Question: When attaching WinDbg to my ASP.NET MVC app and calling '!ClrStack -a' when an exception has occurred, I'm seeing no locals or params values. All I see is '<NO DATA>' appear.
Why is this happening? What settings in my project can I check?
I appreciate I can see the objects in quesiton via a '!dso' call and finding the objects I'm interesting in the output, but that's not a good solution for me, since I need to know exactly the objects being passed into a specific function - I don't want to spend ages picking eah object address and doing a '!do' on them.
The app is built in 'DEBUG' mode. When viewing a stack, all the methods and types appear in the output, so I'm assuming there is no issue with symbols, though I'm willing to try any commands necessary to re-sync or update the symbols if required.
The CPU architecture is 'ANY CPU' and we are running Windows Server 2008 R2 64-bit.
I tried using SOSEX's '!mk' '!mframe' and '!mdv' commands, to list param and locals, but they show '<UNAVAILABLE>'.
EDIT:
Here is an example of the type of output I'm seeing:

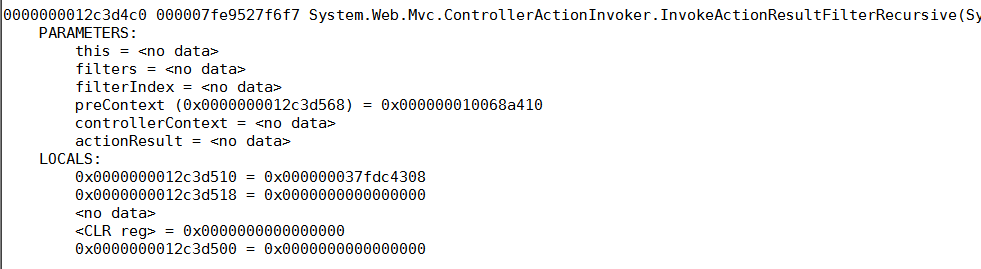
Answer: > Why does this happen?
This happens for code optimized by the JIT compiler (your case) or release builds (by the compiler).
> What settings in my project can I check?
Always check the symbol path and add Microsoft symbols if not done yet.
'''
.symfix c:\debug\symbols
.reload
'''
Next, check if WinDbg can find the symbols of your application using 'lm'. It should show "private pdb symbols". If not, run
'''
.sympath+ <path to your PDBs>
'''
Other than that, <URL> makes your life easier. Try the following:
'''
!mk; *** Managed stack
!mframe <frame>; *** Switch to frame
!mdv; *** Dump values - This will at least give you the type
!mdv <frame>; *** Same as before but include !mframe
!mdso; *** Similar to !dso
'''